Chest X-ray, PA view. Patient: 37 years old, sex F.
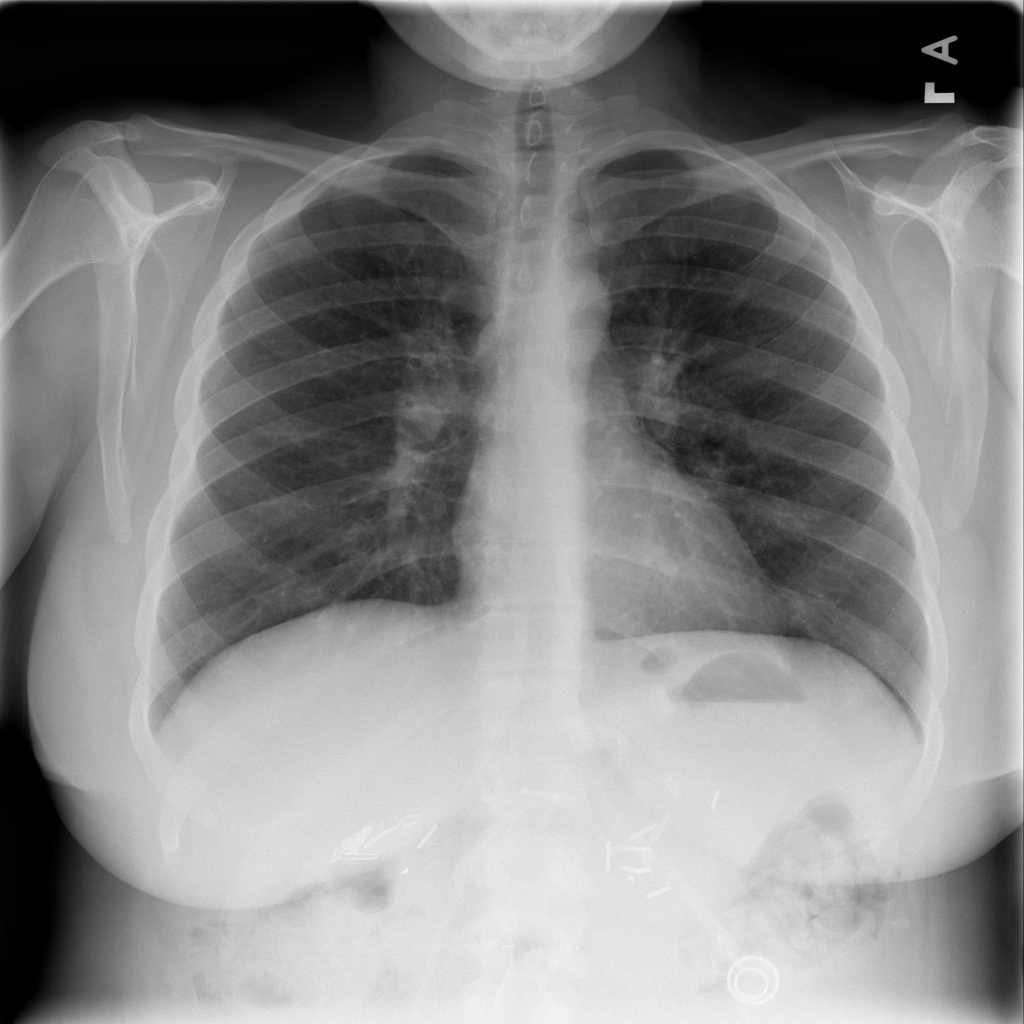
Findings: No Finding